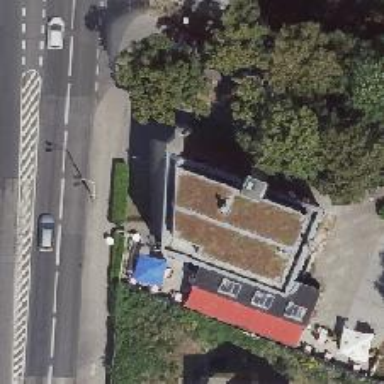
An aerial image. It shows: Restaurant.